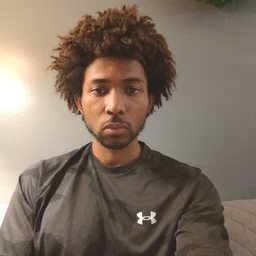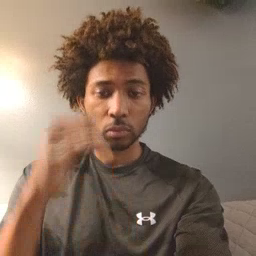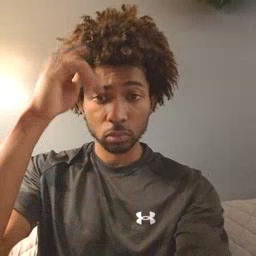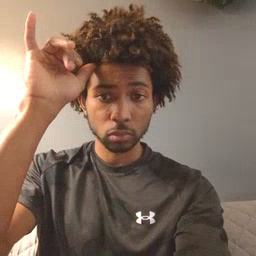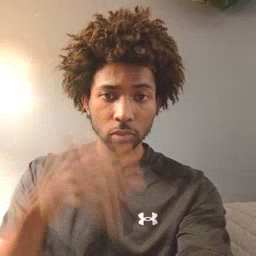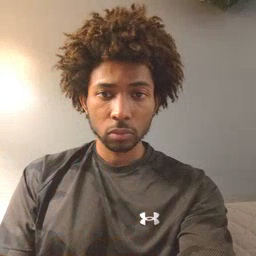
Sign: cow